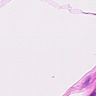
Metastatic tissue present: no